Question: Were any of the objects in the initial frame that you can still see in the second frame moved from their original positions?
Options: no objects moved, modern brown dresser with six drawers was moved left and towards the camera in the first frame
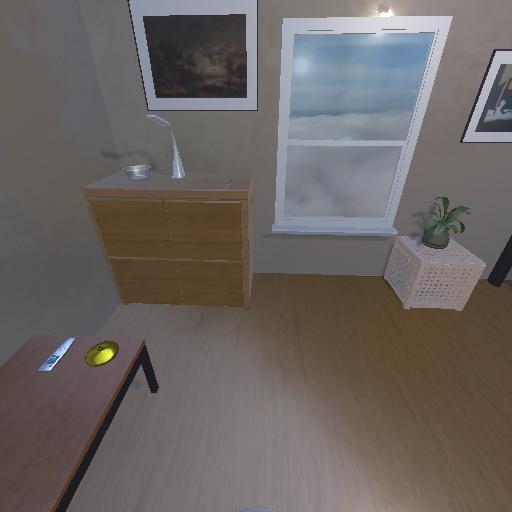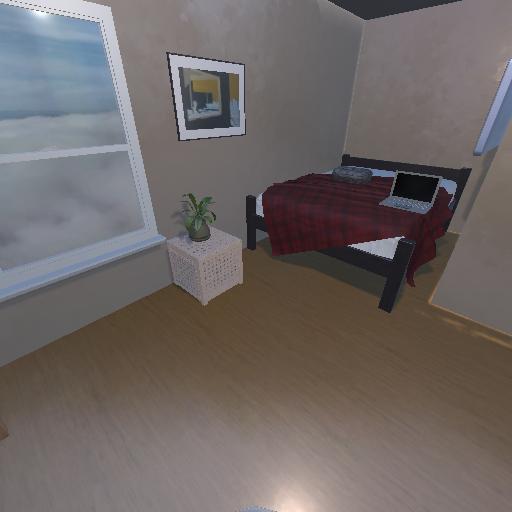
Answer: no objects moved